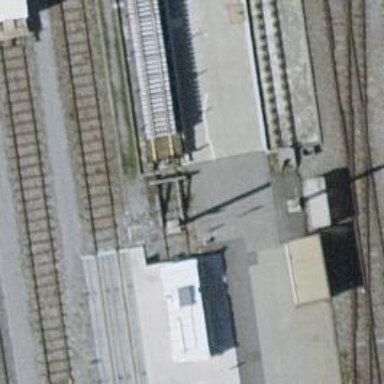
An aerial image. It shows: Railway buffer stop.